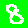
Digit: 8